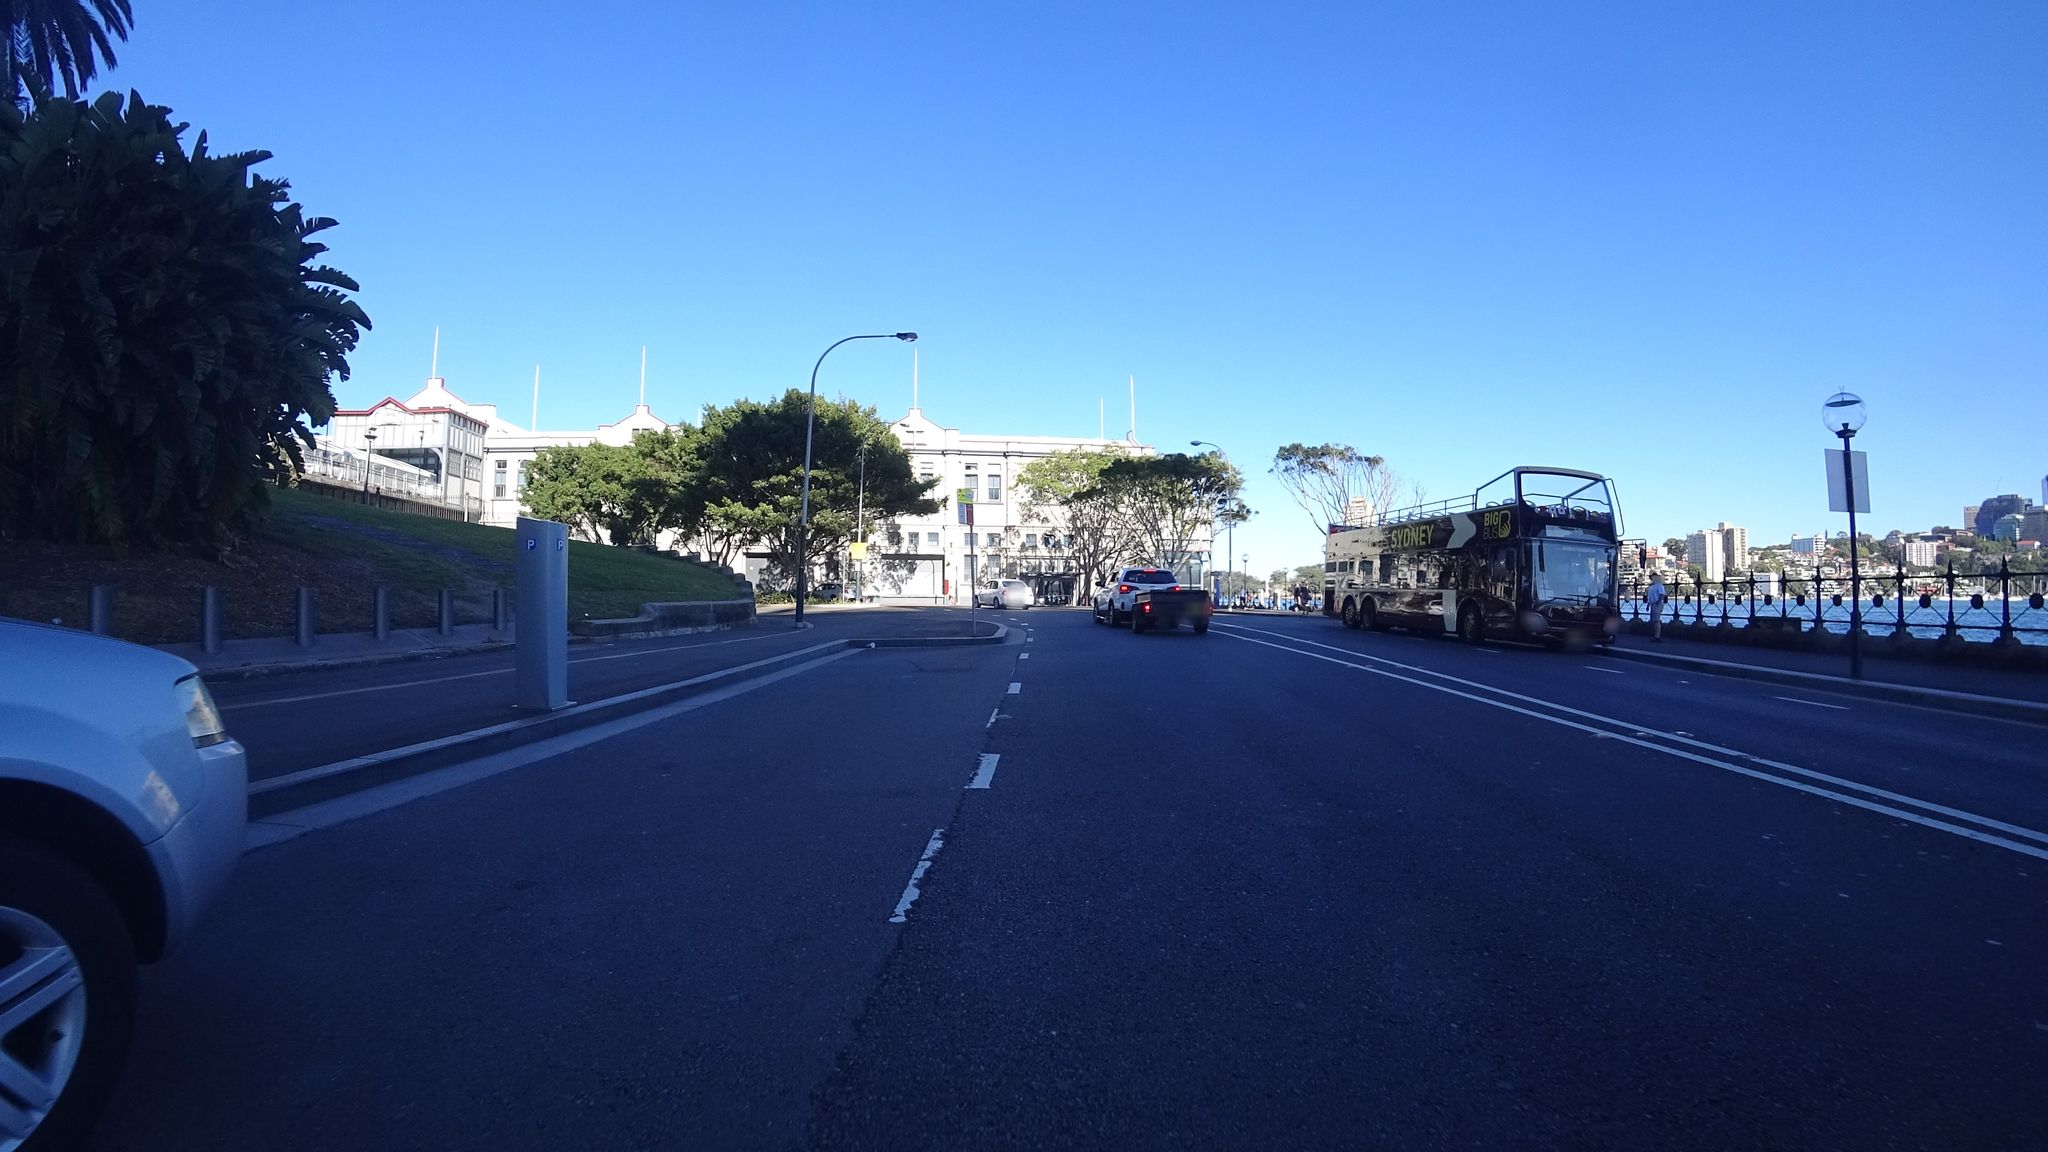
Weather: clear
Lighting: day
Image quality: good
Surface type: cycling surface
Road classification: steps, cycleway
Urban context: urban centre
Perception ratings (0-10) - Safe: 5.56, Lively: 8.23, Beautiful: 8.41, Boring: 1.89, Depressing: 2.16, Wealthy: 7.25